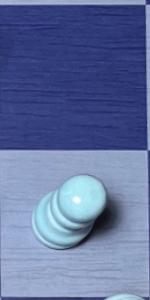
Label: Pawn_White